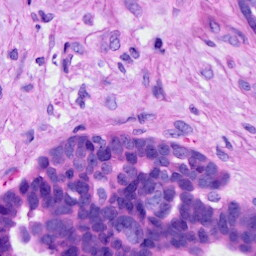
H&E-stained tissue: Ovarian